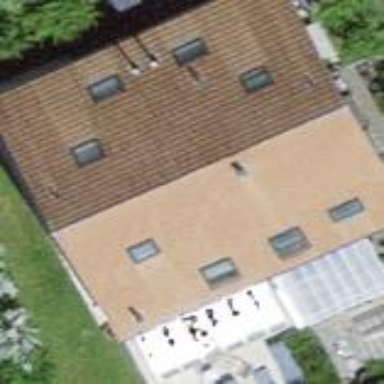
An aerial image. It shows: Semidetached house with gabled roof covered in roof tiles.